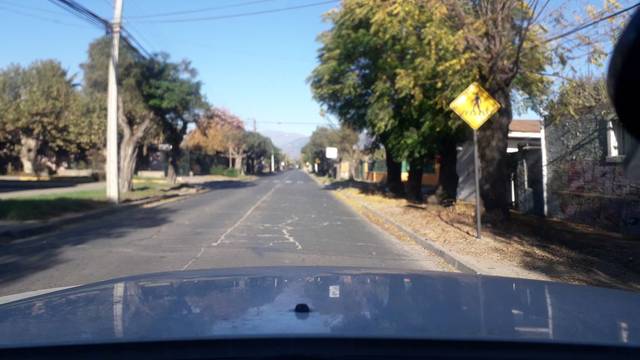
Region: Chile
Coordinates: -32.989, -71.275